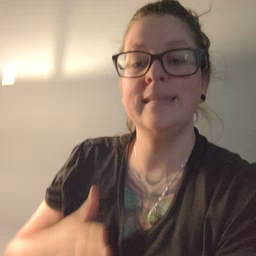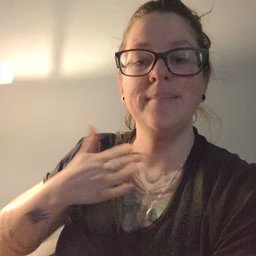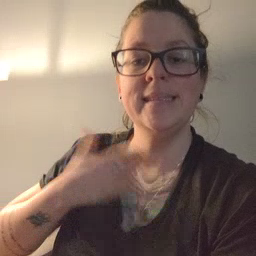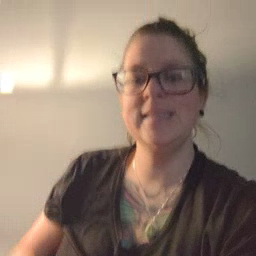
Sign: happy